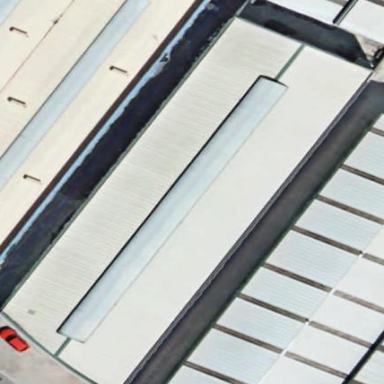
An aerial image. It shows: Warehouse.